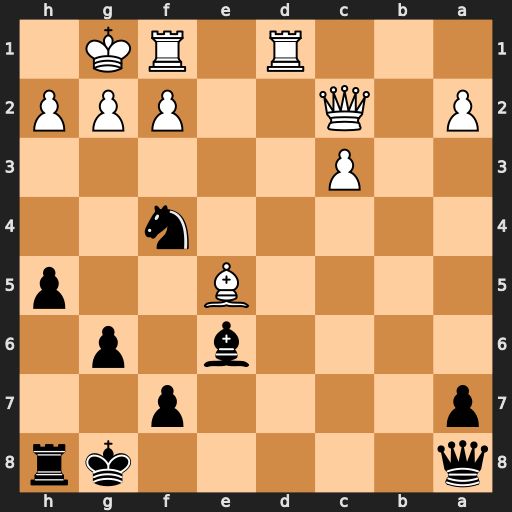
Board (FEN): q5kr/p4p2/4b1p1/4B2p/5n2/2P5/P1Q2PPP/3R1RK1
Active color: b
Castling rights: -
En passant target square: -
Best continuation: Qxg2#